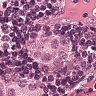
Metastatic tissue present: yes